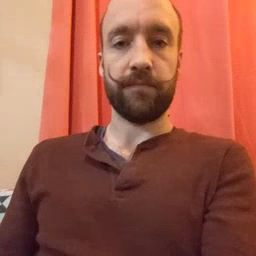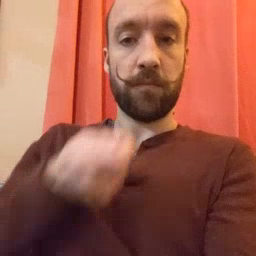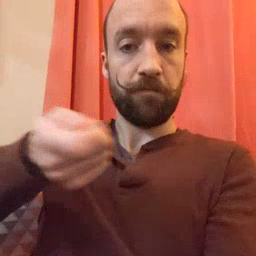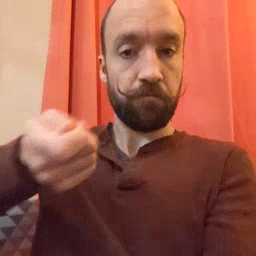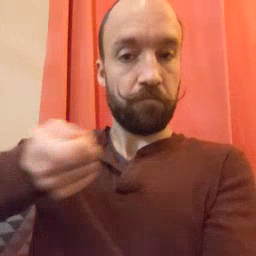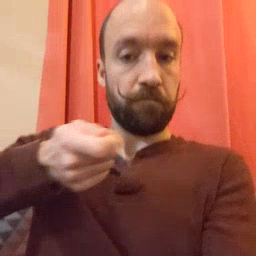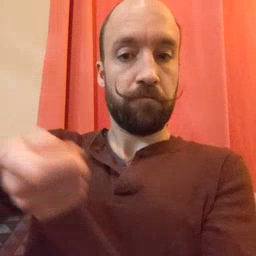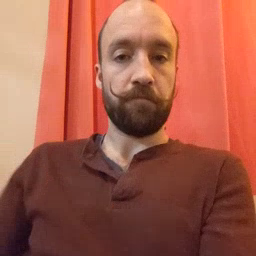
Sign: vacuum